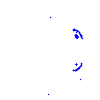
Particle: kaon